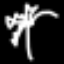
Label: palm tree